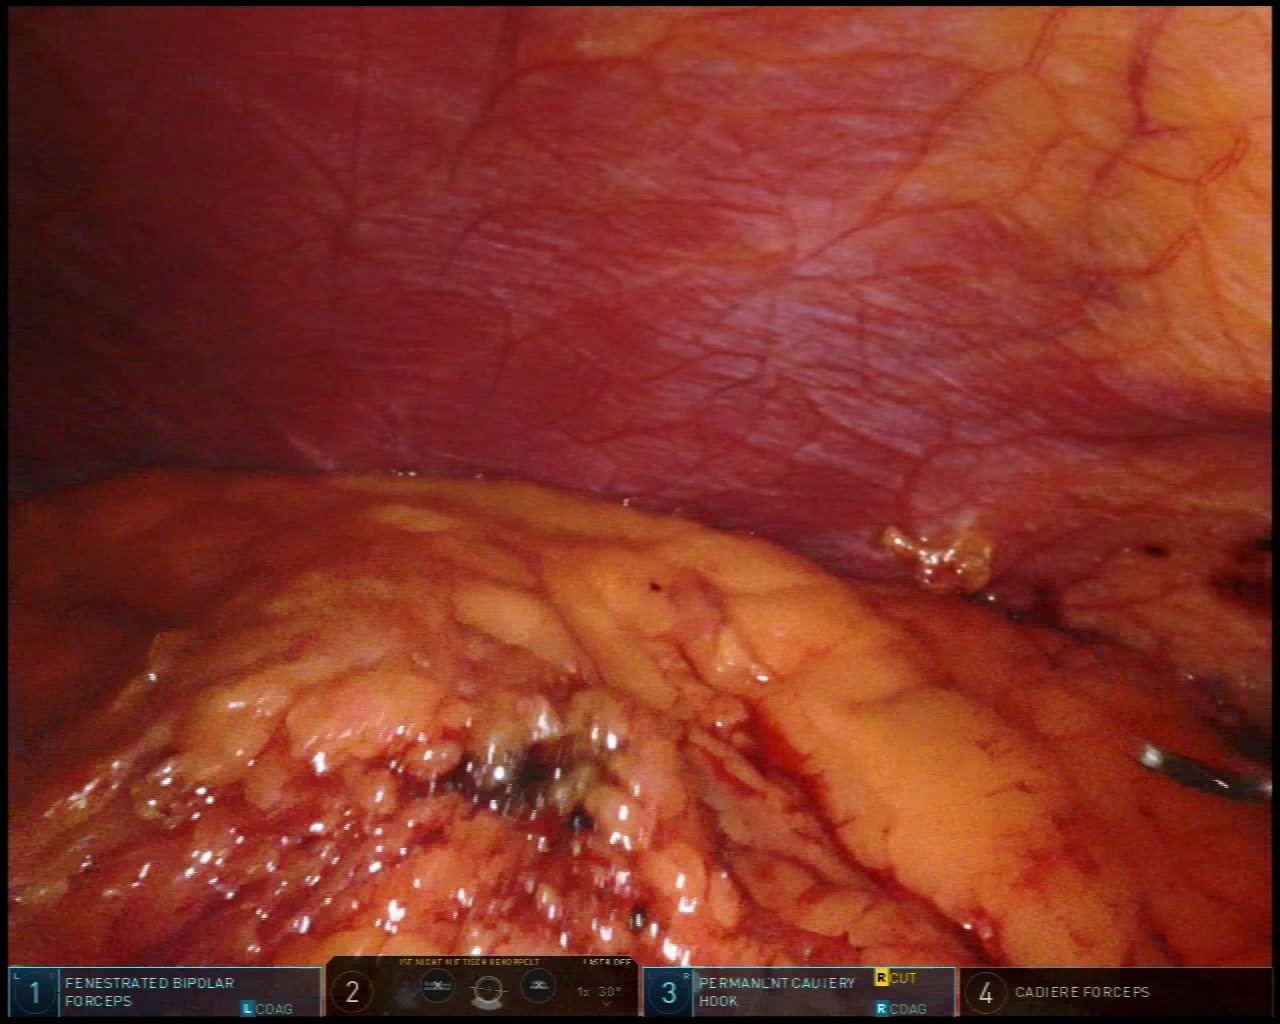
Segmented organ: abdominal_wall
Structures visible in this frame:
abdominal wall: yes
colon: no
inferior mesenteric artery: no
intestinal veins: no
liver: no
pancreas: no
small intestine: no
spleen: no
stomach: no
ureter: no
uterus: no
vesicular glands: no